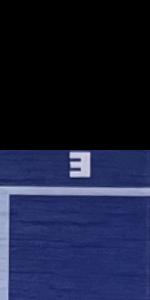
Label: Empty